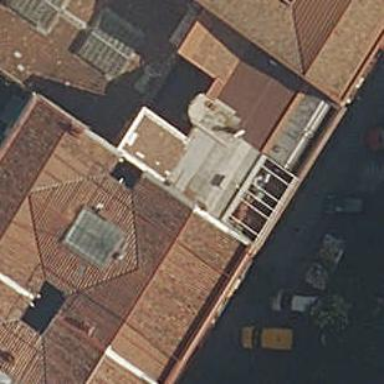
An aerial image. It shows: Flat-roofed apartment building.